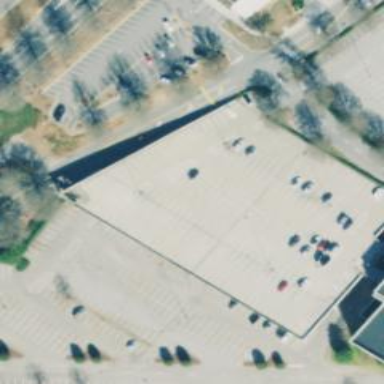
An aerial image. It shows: Multi-storey parking facility.